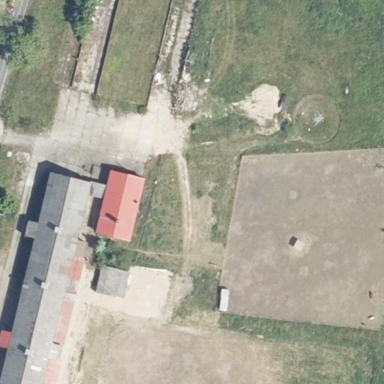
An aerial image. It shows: Farmyard used for horse riding activities.